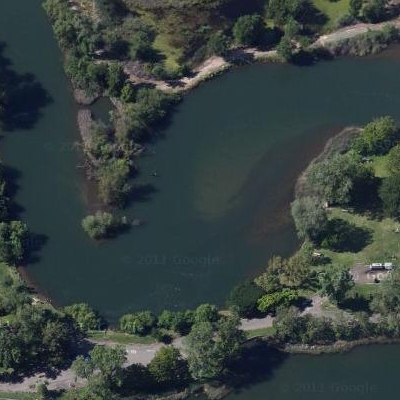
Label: dRiverLake